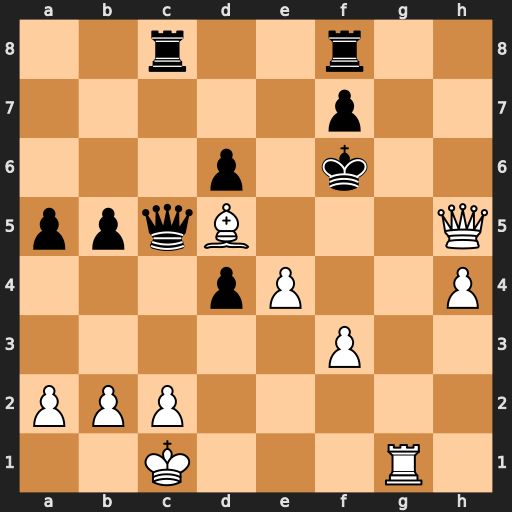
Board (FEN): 2r2r2/5p2/3p1k2/ppqB3Q/3pP2P/5P2/PPP5/2K3R1
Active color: w
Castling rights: -
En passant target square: -
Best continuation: Qg5#